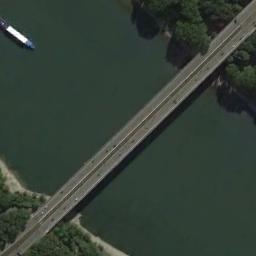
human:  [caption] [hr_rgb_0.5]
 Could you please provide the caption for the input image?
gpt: A bridge built on a dark green river and a boat on the river .

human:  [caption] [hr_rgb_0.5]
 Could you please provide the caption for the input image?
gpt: There is a bridge with a boat over the river next to some trees .

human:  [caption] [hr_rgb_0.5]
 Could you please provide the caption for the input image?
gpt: On one side of the river are densely built areas, And the color of the river water is turquoise .

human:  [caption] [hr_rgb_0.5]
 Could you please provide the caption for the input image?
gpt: A bridge connects the green fields on both sides of the green river  There is a boat in the river  There are many cars on the bridge .

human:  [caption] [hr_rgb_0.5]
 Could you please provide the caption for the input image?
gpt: Many trees are around the bridge .